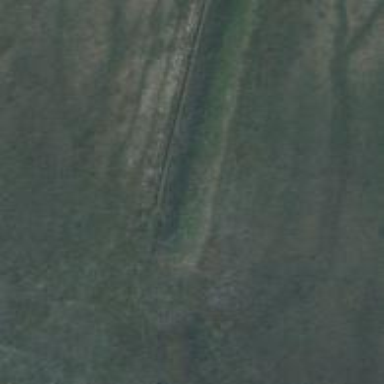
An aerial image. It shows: Abandoned railway.